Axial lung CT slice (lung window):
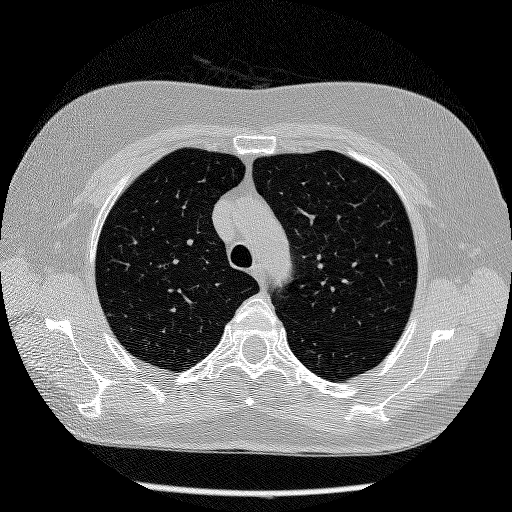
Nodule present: no